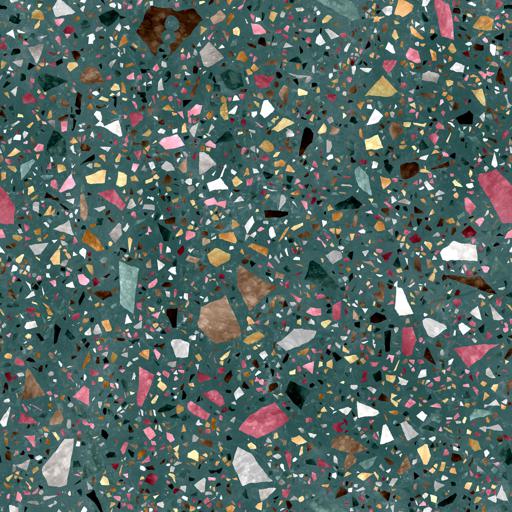
Tags: dark green terrazzo